Question: I'm trying to build Pytorch on windows using visual studio, but it seems it faces some internal compiler error which I have not been able to figure out its cause.
out of 46 targets, 35 gets built successfully until it ultimately fails with the following errors.
Before I list the errors this is how I went about building it :
'''
git clone --branch v1.6.0 https://github.com/pytorch/pytorch.git pytorch-1.6.0
cd pytorch-1.6.0
git submodule update --init --recursive
set CUDAHOSTCXX=
set DISTUTILS_USE_SDK=1
for /f "usebackq tokens=*" %i in ('"%ProgramFiles(x86)%\Microsoft Visual Studio\Installer\vswhere.exe" -version [15^,16^) -products * -latest -property installationPath') do call "%i\VC\Auxiliary\Build\vcvarsall.bat" x64 -vcvars_ver=14.27
python setup.py build --cmake-only
cmake-gui
'''
and this is what I did afterward:

build outout:
'''
1>------ Build started: Project: defs.bzl, Configuration: Release x64 ------
2>------ Build started: Project: ATEN_CPU_FILES_GEN_TARGET, Configuration: Release x64 ------
3>------ Build started: Project: dnnl_cpu, Configuration: Release x64 ------
4>------ Build started: Project: generate-torch-sources, Configuration: Release x64 ------
5>------ Build started: Project: python_copy_files, Configuration: Release x64 ------
6>------ Build started: Project: gen_onnx_proto, Configuration: Release x64 ------
4>Generating ../../torch/csrc/autograd/generated/Functions.cpp, ../../torch/csrc/jit/generated/generated_unboxing_wrappers_0.cpp, ../../torch/csrc/jit/generated/generated_unboxing_wrappers_1.cpp, ../../torch/csrc/jit/generated/generated_unboxing_wrappers_2.cpp, ../../torch/csrc/autograd/generated/VariableType_0.cpp, ../../torch/csrc/autograd/generated/VariableType_1.cpp, ../../torch/csrc/autograd/generated/VariableType_2.cpp, ../../torch/csrc/autograd/generated/VariableType_3.cpp, ../../torch/csrc/autograd/generated/VariableType_4.cpp, ../../torch/csrc/autograd/generated/ProfiledType_0.cpp, ../../torch/csrc/autograd/generated/ProfiledType_1.cpp, ../../torch/csrc/autograd/generated/ProfiledType_2.cpp, ../../torch/csrc/autograd/generated/ProfiledType_3.cpp, ../../torch/csrc/autograd/generated/ProfiledType_4.cpp, ../../torch/csrc/autograd/generated/TraceType_0.cpp, ../../torch/csrc/autograd/generated/TraceType_1.cpp, ../../torch/csrc/autograd/generated/TraceType_2.cpp, ../../torch/csrc/autograd/generated/TraceType_3.cpp, ../../torch/csrc/autograd/generated/TraceType_4.cpp, ../../torch/csrc/autograd/generated/Functions.h, ../../torch/csrc/autograd/generated/variable_factories.h, ../../torch/csrc/autograd/generated/VariableType.h, ../../torch/csrc/autograd/generated/python_functions.cpp, ../../torch/csrc/autograd/generated/python_variable_methods.cpp, ../../torch/csrc/autograd/generated/python_torch_functions.cpp, ../../torch/csrc/autograd/generated/python_nn_functions.cpp, ../../torch/csrc/autograd/generated/python_functions.h
7>------ Build started: Project: __aten_op_header_gen, Configuration: Release x64 ------
8>------ Build started: Project: torch_python_stubs, Configuration: Release x64 ------
3>cl : command line warning D9025: overriding '/W1' with '/w'
3>cl : command line warning D9025: overriding '/W1' with '/w'
3>cpu_concat.cpp
3>cl : command line warning D9025: overriding '/W1' with '/w'
3>cl : command line warning D9025: overriding '/W1' with '/w'
3>cpu_layer_normalization_list.cpp
3>cpu_shuffle_list.cpp
3>cl : command line warning D9025: overriding '/W1' with '/w'
3>gemm_convolution_utils.cpp
3>cl : command line warning D9025: overriding '/W1' with '/w'
3>cl : command line warning D9025: overriding '/W1' with '/w'
3>ref_convolution.cpp
3>ref_deconvolution.cpp
3>cl : command line warning D9025: overriding '/W1' with '/w'
3>ref_eltwise.cpp
3>cl : command line warning D9025: overriding '/W1' with '/w'
3>ref_inner_product.cpp
3>ref_layer_normalization.cpp
3>ref_lrn.cpp
3>ref_pooling.cpp
3>ref_resampling.cpp
3>ref_shuffle.cpp
3>ref_softmax.cpp
3>D:\Codes\pytorch-1.6.0\third_party\ideep\mkl-dnn\src\cpu\gemm_convolution_utils.cpp(401): fatal error C1001: Internal compiler error.
3>(compiler file 'd:\agent\_work\7\s\src\vctools\Compiler\Utc\src\p2\main.c', line 195)
3> To work around this problem, try simplifying or changing the program near the locations listed above.
3>If possible please provide a repro here: https://developercommunity.visualstudio.com
3>Please choose the Technical Support command on the Visual C++
3> Help menu, or open the Technical Support help file for more information
3> CL!RaiseException()+0x69
3> CL!RaiseException()+0x69
3> CL!CloseTypeServerPDB()+0x22e6b
3> CL!CloseTypeServerPDB()+0xcd30a
3>simple_concat.cpp
3>simple_layer_normalization.cpp
3>simple_layer_normalization_kernels.cpp
3>simple_resampling.cpp
3>simple_sum.cpp
3>gemm_utils_f32.cpp
3>ref_gemm_f32.cpp
3>gemm.cpp
3>gemm_pack.cpp
3>ref_gemm_s8x8s32.cpp
3>simple_gemm_s8s8s32.cpp
3>cpu_matmul_list.cpp
3>cl : command line error D8040: error creating or communicating with child process
3>Done building project "dnnl_cpu.vcxproj" -- FAILED.
9>------ Build started: Project: dnnl, Configuration: Release x64 ------
9>Microsoft (R) Library Manager Version 14.27.29111.0
9>Copyright (C) Microsoft Corporation. All rights reserved.
9>
9>"/OUT:D:\Codes\pytorch-1.6.0\build_dir\lib\Release\dnnl.lib" /NOLOGO /MACHINE:X64 /machine:x64 /ignore:4049 /ignore:4217 dnnl.dir\Release\version.res
9>"D:\Codes\pytorch-1.6.0\build_dir\third_party\ideep\mkl-dnn\src\common\dnnl_common.dir\Release\batch_normalization.obj"
9>"D:\Codes\pytorch-1.6.0\build_dir\third_party\ideep\mkl-dnn\src\common\dnnl_common.dir\Release\binary.obj"
9>"D:\Codes\pytorch-1.6.0\build_dir\third_party\ideep\mkl-dnn\src\common\dnnl_common.dir\Release\concat.obj"
9>"D:\Codes\pytorch-1.6.0\build_dir\third_party\ideep\mkl-dnn\src\common\dnnl_common.dir\Release\convolution.obj"
9>"D:\Codes\pytorch-1.6.0\build_dir\third_party\ideep\mkl-dnn\src\common\dnnl_common.dir\Release\convolution_pd.obj"
9>"D:\Codes\pytorch-1.6.0\build_dir\third_party\ideep\mkl-dnn\src\common\dnnl_common.dir\Release\deconvolution.obj"
9>"D:\Codes\pytorch-1.6.0\build_dir\third_party\ideep\mkl-dnn\src\common\dnnl_common.dir\Release\dnnl_debug.obj"
9>"D:\Codes\pytorch-1.6.0\build_dir\third_party\ideep\mkl-dnn\src\common\dnnl_common.dir\Release\dnnl_debug_autogenerated.obj"
9>"D:\Codes\pytorch-1.6.0\build_dir\third_party\ideep\mkl-dnn\src\common\dnnl_common.dir\Release\eltwise.obj"
9>"D:\Codes\pytorch-1.6.0\build_dir\third_party\ideep\mkl-dnn\src\common\dnnl_common.dir\Release\engine.obj"
9>"D:\Codes\pytorch-1.6.0\build_dir\third_party\ideep\mkl-dnn\src\common\dnnl_common.dir\Release\inner_product.obj"
9>"D:\Codes\pytorch-1.6.0\build_dir\third_party\ideep\mkl-dnn\src\common\dnnl_common.dir\Release\layer_normalization.obj"
9>"D:\Codes\pytorch-1.6.0\build_dir\third_party\ideep\mkl-dnn\src\common\dnnl_common.dir\Release\lrn.obj"
9>"D:\Codes\pytorch-1.6.0\build_dir\third_party\ideep\mkl-dnn\src\common\dnnl_common.dir\Release\matmul.obj"
9>"D:\Codes\pytorch-1.6.0\build_dir\third_party\ideep\mkl-dnn\src\common\dnnl_common.dir\Release\memory.obj"
9>"D:\Codes\pytorch-1.6.0\build_dir\third_party\ideep\mkl-dnn\src\common\dnnl_common.dir\Release\memory_debug.obj"
9>"D:\Codes\pytorch-1.6.0\build_dir\third_party\ideep\mkl-dnn\src\common\dnnl_common.dir\Release\memory_desc_wrapper.obj"
9>"D:\Codes\pytorch-1.6.0\build_dir\third_party\ideep\mkl-dnn\src\common\dnnl_common.dir\Release\memory_storage.obj"
9>"D:\Codes\pytorch-1.6.0\build_dir\third_party\ideep\mkl-dnn\src\common\dnnl_common.dir\Release\memory_zero_pad.obj"
9>"D:\Codes\pytorch-1.6.0\build_dir\third_party\ideep\mkl-dnn\src\common\dnnl_common.dir\Release\pooling.obj"
9>"D:\Codes\pytorch-1.6.0\build_dir\third_party\ideep\mkl-dnn\src\common\dnnl_common.dir\Release\primitive.obj"
9>"D:\Codes\pytorch-1.6.0\build_dir\third_party\ideep\mkl-dnn\src\common\dnnl_common.dir\Release\primitive_attr.obj"
9>"D:\Codes\pytorch-1.6.0\build_dir\third_party\ideep\mkl-dnn\src\common\dnnl_common.dir\Release\primitive_cache.obj"
9>"D:\Codes\pytorch-1.6.0\build_dir\third_party\ideep\mkl-dnn\src\common\dnnl_common.dir\Release\primitive_desc.obj"
9>"D:\Codes\pytorch-1.6.0\build_dir\third_party\ideep\mkl-dnn\src\common\dnnl_common.dir\Release\primitive_exec_types.obj"
9>"D:\Codes\pytorch-1.6.0\build_dir\third_party\ideep\mkl-dnn\src\common\dnnl_common.dir\Release\primitive_hashing.obj"
9>"D:\Codes\pytorch-1.6.0\build_dir\third_party\ideep\mkl-dnn\src\common\dnnl_common.dir\Release\primitive_iterator.obj"
9>"D:\Codes\pytorch-1.6.0\build_dir\third_party\ideep\mkl-dnn\src\common\dnnl_common.dir\Release\query.obj"
9>"D:\Codes\pytorch-1.6.0\build_dir\third_party\ideep\mkl-dnn\src\common\dnnl_common.dir\Release\reorder.obj"
9>"D:\Codes\pytorch-1.6.0\build_dir\third_party\ideep\mkl-dnn\src\common\dnnl_common.dir\Release\resampling.obj"
9>"D:\Codes\pytorch-1.6.0\build_dir\third_party\ideep\mkl-dnn\src\common\dnnl_common.dir\Release\rnn.obj"
9>"D:\Codes\pytorch-1.6.0\build_dir\third_party\ideep\mkl-dnn\src\common\dnnl_common.dir\Release\rw_mutex.obj"
9>"D:\Codes\pytorch-1.6.0\build_dir\third_party\ideep\mkl-dnn\src\common\dnnl_common.dir\Release\scratchpad.obj"
9>"D:\Codes\pytorch-1.6.0\build_dir\third_party\ideep\mkl-dnn\src\common\dnnl_common.dir\Release\scratchpad_debug.obj"
9>"D:\Codes\pytorch-1.6.0\build_dir\third_party\ideep\mkl-dnn\src\common\dnnl_common.dir\Release\shuffle.obj"
9>"D:\Codes\pytorch-1.6.0\build_dir\third_party\ideep\mkl-dnn\src\common\dnnl_common.dir\Release\softmax.obj"
9>"D:\Codes\pytorch-1.6.0\build_dir\third_party\ideep\mkl-dnn\src\common\dnnl_common.dir\Release\stream.obj"
9>"D:\Codes\pytorch-1.6.0\build_dir\third_party\ideep\mkl-dnn\src\common\dnnl_common.dir\Release\stream_attr.obj"
9>"D:\Codes\pytorch-1.6.0\build_dir\third_party\ideep\mkl-dnn\src\common\dnnl_common.dir\Release\sum.obj"
9>"D:\Codes\pytorch-1.6.0\build_dir\third_party\ideep\mkl-dnn\src\common\dnnl_common.dir\Release\utils.obj"
9>"D:\Codes\pytorch-1.6.0\build_dir\third_party\ideep\mkl-dnn\src\common\dnnl_common.dir\Release\verbose.obj"
9>"D:\Codes\pytorch-1.6.0\build_dir\third_party\ideep\mkl-dnn\src\cpu\dnnl_cpu.dir\Release\bfloat16.obj"
9>"D:\Codes\pytorch-1.6.0\build_dir\third_party\ideep\mkl-dnn\src\cpu\dnnl_cpu.dir\Release\cpu_batch_normalization_list.obj"
9>"D:\Codes\pytorch-1.6.0\build_dir\third_party\ideep\mkl-dnn\src\cpu\dnnl_cpu.dir\Release\cpu_batch_normalization_utils.obj"
9>"D:\Codes\pytorch-1.6.0\build_dir\third_party\ideep\mkl-dnn\src\cpu\dnnl_cpu.dir\Release\cpu_binary_list.obj"
9>"D:\Codes\pytorch-1.6.0\build_dir\third_party\ideep\mkl-dnn\src\cpu\dnnl_cpu.dir\Release\cpu_concat.obj"
9>"D:\Codes\pytorch-1.6.0\build_dir\third_party\ideep\mkl-dnn\src\cpu\dnnl_cpu.dir\Release\cpu_convolution_list.obj"
9>"D:\Codes\pytorch-1.6.0\build_dir\third_party\ideep\mkl-dnn\src\cpu\dnnl_cpu.dir\Release\cpu_deconvolution_list.obj"
9>"D:\Codes\pytorch-1.6.0\build_dir\third_party\ideep\mkl-dnn\src\cpu\dnnl_cpu.dir\Release\cpu_eltwise_list.obj"
9>"D:\Codes\pytorch-1.6.0\build_dir\third_party\ideep\mkl-dnn\src\cpu\dnnl_cpu.dir\Release\cpu_engine.obj"
9>"D:\Codes\pytorch-1.6.0\build_dir\third_party\ideep\mkl-dnn\src\cpu\dnnl_cpu.dir\Release\cpu_inner_product_list.obj"
9>"D:\Codes\pytorch-1.6.0\build_dir\third_party\ideep\mkl-dnn\src\cpu\dnnl_cpu.dir\Release\cpu_layer_normalization_list.obj"
9>"D:\Codes\pytorch-1.6.0\build_dir\third_party\ideep\mkl-dnn\src\cpu\dnnl_cpu.dir\Release\cpu_lrn_list.obj"
9>"D:\Codes\pytorch-1.6.0\build_dir\third_party\ideep\mkl-dnn\src\cpu\dnnl_cpu.dir\Release\cpu_pooling_list.obj"
9>"D:\Codes\pytorch-1.6.0\build_dir\third_party\ideep\mkl-dnn\src\cpu\dnnl_cpu.dir\Release\cpu_reorder.obj"
9>"D:\Codes\pytorch-1.6.0\build_dir\third_party\ideep\mkl-dnn\src\cpu\dnnl_cpu.dir\Release\cpu_resampling_list.obj"
9>"D:\Codes\pytorch-1.6.0\build_dir\third_party\ideep\mkl-dnn\src\cpu\dnnl_cpu.dir\Release\cpu_rnn_list.obj"
9>"D:\Codes\pytorch-1.6.0\build_dir\third_party\ideep\mkl-dnn\src\cpu\dnnl_cpu.dir\Release\cpu_shuffle_list.obj"
9>"D:\Codes\pytorch-1.6.0\build_dir\third_party\ideep\mkl-dnn\src\cpu\dnnl_cpu.dir\Release\cpu_softmax_list.obj"
9>"D:\Codes\pytorch-1.6.0\build_dir\third_party\ideep\mkl-dnn\src\cpu\dnnl_cpu.dir\Release\cpu_sum.obj"
9>"D:\Codes\pytorch-1.6.0\build_dir\third_party\ideep\mkl-dnn\src\cpu\dnnl_cpu.dir\Release\gemm_convolution.obj"
9>"D:\Codes\pytorch-1.6.0\build_dir\third_party\ideep\mkl-dnn\src\cpu\dnnl_cpu.dir\Release\gemm_convolution_utils.obj"
9>D:\Codes\pytorch-1.6.0\build_dir\third_party\ideep\mkl-dnn\src\cpu\dnnl_cpu.dir\Release\gemm_convolution_utils.obj : fatal error LNK1136: invalid or corrupt file
9>Done building project "dnnl.vcxproj" -- FAILED.
10>------ Build started: Project: torch_cpu, Configuration: Release x64 ------
11>------ Build started: Project: compat_libs, Configuration: Release x64 ------
11>Error copying file "D:/Codes/pytorch-1.6.0/build_dir/lib/Release/dnnl.lib" to "D:/Codes/pytorch-1.6.0/build_dir/lib/Release/mkldnn.lib".
11>C:\Program Files (x86)\Microsoft Visual Studio\2019\Enterprise\MSBuild\Microsoft\VC\v160\Microsoft.CppCommon.targets(234,5): error MSB6006: "cmd.exe" exited with code 1.
11>Done building project "compat_libs.vcxproj" -- FAILED.
10>Generating ../../torch/csrc/autograd/generated/Functions.cpp, ../../torch/csrc/jit/generated/generated_unboxing_wrappers_0.cpp, ../../torch/csrc/jit/generated/generated_unboxing_wrappers_1.cpp, ../../torch/csrc/jit/generated/generated_unboxing_wrappers_2.cpp, ../../torch/csrc/autograd/generated/VariableType_0.cpp, ../../torch/csrc/autograd/generated/VariableType_1.cpp, ../../torch/csrc/autograd/generated/VariableType_2.cpp, ../../torch/csrc/autograd/generated/VariableType_3.cpp, ../../torch/csrc/autograd/generated/VariableType_4.cpp, ../../torch/csrc/autograd/generated/ProfiledType_0.cpp, ../../torch/csrc/autograd/generated/ProfiledType_1.cpp, ../../torch/csrc/autograd/generated/ProfiledType_2.cpp, ../../torch/csrc/autograd/generated/ProfiledType_3.cpp, ../../torch/csrc/autograd/generated/ProfiledType_4.cpp, ../../torch/csrc/autograd/generated/TraceType_0.cpp, ../../torch/csrc/autograd/generated/TraceType_1.cpp, ../../torch/csrc/autograd/generated/TraceType_2.cpp, ../../torch/csrc/autograd/generated/TraceType_3.cpp, ../../torch/csrc/autograd/generated/TraceType_4.cpp, ../../torch/csrc/autograd/generated/Functions.h, ../../torch/csrc/autograd/generated/variable_factories.h, ../../torch/csrc/autograd/generated/VariableType.h, ../../torch/csrc/autograd/generated/python_functions.cpp, ../../torch/csrc/autograd/generated/python_variable_methods.cpp, ../../torch/csrc/autograd/generated/python_torch_functions.cpp, ../../torch/csrc/autograd/generated/python_nn_functions.cpp, ../../torch/csrc/autograd/generated/python_functions.h
4>Skipped writing torch/csrc\autograd\generated\python_functions.h
4>Skipped writing torch/csrc\autograd\generated\python_functions.cpp
4>Skipped writing torch/csrc\autograd\generated\python_variable_methods.cpp
4>Skipped writing torch/csrc\autograd\generated\python_torch_functions.cpp
4>Skipped writing torch/csrc\autograd\generated\python_nn_functions.cpp
4>Skipped writing torch/csrc\autograd\generated\VariableType.h
4>Skipped writing torch/csrc\autograd\generated\VariableType_0.cpp
4>Skipped writing torch/csrc\autograd\generated\ProfiledType_0.cpp
4>Skipped writing torch/csrc\autograd\generated\TraceType_0.cpp
4>Skipped writing torch/csrc\autograd\generated\VariableType_1.cpp
4>Skipped writing torch/csrc\autograd\generated\ProfiledType_1.cpp
4>Skipped writing torch/csrc\autograd\generated\TraceType_1.cpp
4>Skipped writing torch/csrc\autograd\generated\VariableType_2.cpp
4>Skipped writing torch/csrc\autograd\generated\ProfiledType_2.cpp
4>Skipped writing torch/csrc\autograd\generated\TraceType_2.cpp
4>Skipped writing torch/csrc\autograd\generated\VariableType_3.cpp
4>Skipped writing torch/csrc\autograd\generated\ProfiledType_3.cpp
4>Skipped writing torch/csrc\autograd\generated\TraceType_3.cpp
4>Skipped writing torch/csrc\autograd\generated\VariableType_4.cpp
4>Skipped writing torch/csrc\autograd\generated\ProfiledType_4.cpp
4>Skipped writing torch/csrc\autograd\generated\TraceType_4.cpp
4>Skipped writing torch/csrc\autograd\generated\VariableTypeEverything.cpp
4>Skipped writing torch/csrc\autograd\generated\ProfiledTypeEverything.cpp
4>Skipped writing torch/csrc\autograd\generated\TraceTypeEverything.cpp
4>Skipped writing torch/csrc\autograd\generated\RegistrationDeclarations.h
4>Skipped writing torch/csrc\autograd\generated\Functions.h
4>Skipped writing torch/csrc\autograd\generated\Functions.cpp
4>Skipped writing torch/csrc\autograd\generated\variable_factories.h
4>Skipped writing torch/csrc\jit\generated\generated_unboxing_wrappers_0.cpp
4>Skipped writing torch/csrc\jit\generated\generated_unboxing_wrappers_1.cpp
4>Skipped writing torch/csrc\jit\generated\generated_unboxing_wrappers_2.cpp
10>Skipped writing torch/csrc\autograd\generated\python_functions.h
10>Skipped writing torch/csrc\autograd\generated\python_functions.cpp
10>Skipped writing torch/csrc\autograd\generated\python_variable_methods.cpp
10>Skipped writing torch/csrc\autograd\generated\python_torch_functions.cpp
10>Skipped writing torch/csrc\autograd\generated\python_nn_functions.cpp
10>Skipped writing torch/csrc\autograd\generated\VariableType.h
10>Skipped writing torch/csrc\autograd\generated\VariableType_0.cpp
10>Skipped writing torch/csrc\autograd\generated\ProfiledType_0.cpp
10>Skipped writing torch/csrc\autograd\generated\TraceType_0.cpp
10>Skipped writing torch/csrc\autograd\generated\VariableType_1.cpp
10>Skipped writing torch/csrc\autograd\generated\ProfiledType_1.cpp
10>Skipped writing torch/csrc\autograd\generated\TraceType_1.cpp
10>Skipped writing torch/csrc\autograd\generated\VariableType_2.cpp
10>Skipped writing torch/csrc\autograd\generated\ProfiledType_2.cpp
10>Skipped writing torch/csrc\autograd\generated\TraceType_2.cpp
10>Skipped writing torch/csrc\autograd\generated\VariableType_3.cpp
10>Skipped writing torch/csrc\autograd\generated\ProfiledType_3.cpp
10>Skipped writing torch/csrc\autograd\generated\TraceType_3.cpp
10>Skipped writing torch/csrc\autograd\generated\VariableType_4.cpp
10>Skipped writing torch/csrc\autograd\generated\ProfiledType_4.cpp
10>Skipped writing torch/csrc\autograd\generated\TraceType_4.cpp
10>Skipped writing torch/csrc\autograd\generated\VariableTypeEverything.cpp
10>Skipped writing torch/csrc\autograd\generated\ProfiledTypeEverything.cpp
10>Skipped writing torch/csrc\autograd\generated\TraceTypeEverything.cpp
10>Skipped writing torch/csrc\autograd\generated\RegistrationDeclarations.h
10>Skipped writing torch/csrc\autograd\generated\Functions.h
10>Skipped writing torch/csrc\autograd\generated\Functions.cpp
10>Skipped writing torch/csrc\autograd\generated\variable_factories.h
10>Skipped writing torch/csrc\jit\generated\generated_unboxing_wrappers_0.cpp
10>Skipped writing torch/csrc\jit\generated\generated_unboxing_wrappers_1.cpp
10>Skipped writing torch/csrc\jit\generated\generated_unboxing_wrappers_2.cpp
10>LINK : fatal error LNK1181: cannot open input file '..\lib\Release\dnnl.lib'
10>Done building project "torch_cpu.vcxproj" -- FAILED.
12>------ Build started: Project: torch, Configuration: Release x64 ------
12>LINK : fatal error LNK1181: cannot open input file '..\lib\Release\torch_cpu.lib'
12>Done building project "torch.vcxproj" -- FAILED.
13>------ Build started: Project: caffe2_pybind11_state, Configuration: Release x64 ------
14>------ Build started: Project: shm, Configuration: Release x64 ------
15>------ Build started: Project: caffe2_observers, Configuration: Release x64 ------
16>------ Build started: Project: caffe2_detectron_ops, Configuration: Release x64 ------
15>LINK : fatal error LNK1181: cannot open input file '..\..\lib\Release\torch.lib'
15>Done building project "caffe2_observers.vcxproj" -- FAILED.
14>LINK : fatal error LNK1181: cannot open input file '..\..\..\..\lib\Release\torch.lib'
14>Done building project "shm.vcxproj" -- FAILED.
17>------ Build started: Project: torch_python, Configuration: Release x64 ------
18>------ Build started: Project: windows_python_copy_lib, Configuration: Release x64 ------
16>LINK : fatal error LNK1181: cannot open input file '..\..\lib\Release\torch.lib'
16>Done building project "caffe2_detectron_ops.vcxproj" -- FAILED.
18>Error copying file "D:/Codes/pytorch-1.6.0/build_dir/caffe2/python/Release/caffe2_pybind11_state.cp37-win_amd64.pyd" to "D:/Codes/pytorch-1.6.0/build_dir/caffe2/python".
18>C:\Program Files (x86)\Microsoft Visual Studio\2019\Enterprise\MSBuild\Microsoft\VC\v160\Microsoft.CppCommon.targets(149,5): error MSB3073: The command "setlocal
18>C:\Program Files (x86)\Microsoft Visual Studio\2019\Enterprise\MSBuild\Microsoft\VC\v160\Microsoft.CppCommon.targets(149,5): error MSB3073: "C:\Program Files\CMake\bin\cmake.exe" -E copy D:/Codes/pytorch-1.6.0/build_dir/caffe2/python/Release/caffe2_pybind11_state.cp37-win_amd64.pyd D:/Codes/pytorch-1.6.0/build_dir/caffe2/python
18>C:\Program Files (x86)\Microsoft Visual Studio\2019\Enterprise\MSBuild\Microsoft\VC\v160\Microsoft.CppCommon.targets(149,5): error MSB3073: if %errorlevel% neq 0 goto :cmEnd
18>C:\Program Files (x86)\Microsoft Visual Studio\2019\Enterprise\MSBuild\Microsoft\VC\v160\Microsoft.CppCommon.targets(149,5): error MSB3073: :cmEnd
18>C:\Program Files (x86)\Microsoft Visual Studio\2019\Enterprise\MSBuild\Microsoft\VC\v160\Microsoft.CppCommon.targets(149,5): error MSB3073: endlocal & call :cmErrorLevel %errorlevel% & goto :cmDone
18>C:\Program Files (x86)\Microsoft Visual Studio\2019\Enterprise\MSBuild\Microsoft\VC\v160\Microsoft.CppCommon.targets(149,5): error MSB3073: :cmErrorLevel
18>C:\Program Files (x86)\Microsoft Visual Studio\2019\Enterprise\MSBuild\Microsoft\VC\v160\Microsoft.CppCommon.targets(149,5): error MSB3073: exit /b %1
18>C:\Program Files (x86)\Microsoft Visual Studio\2019\Enterprise\MSBuild\Microsoft\VC\v160\Microsoft.CppCommon.targets(149,5): error MSB3073: :cmDone
18>C:\Program Files (x86)\Microsoft Visual Studio\2019\Enterprise\MSBuild\Microsoft\VC\v160\Microsoft.CppCommon.targets(149,5): error MSB3073: if %errorlevel% neq 0 goto :VCEnd
18>C:\Program Files (x86)\Microsoft Visual Studio\2019\Enterprise\MSBuild\Microsoft\VC\v160\Microsoft.CppCommon.targets(149,5): error MSB3073: :VCEnd" exited with code 1.
18>Done building project "windows_python_copy_lib.vcxproj" -- FAILED.
17>LINK : fatal error LNK1181: cannot open input file '..\..\lib\Release\shm.lib'
17>Done building project "torch_python.vcxproj" -- FAILED.
========== Build: 7 succeeded, 11 failed, 28 up-to-date, 0 skipped ==========
'''
Linker errrors:
'''
Severity Code Description Project File Line Suppression State
Error C1001 Internal compiler error. dnnl_cpu D:\Codes\pytorch-1.6.0\third_party\ideep\mkl-dnn\src\cpu\gemm_convolution_utils.cpp 401
Error D8040 error creating or communicating with child process dnnl_cpu D:\Codes\pytorch-1.6.0\build_dir\third_party\ideep\mkl-dnn\src\cpu\cl 1
Error LNK1136 invalid or corrupt file dnnl D:\Codes\pytorch-1.6.0\build_dir\third_party\ideep\mkl-dnn\src\cpu\dnnl_cpu.dir\Release\gemm_convolution_utils.obj 1
Error MSB6006 "cmd.exe" exited with code 1. compat_libs C:\Program Files (x86)\Microsoft Visual Studio\2019\Enterprise\MSBuild\Microsoft\VC\v160\Microsoft.CppCommon.targets 234
Error LNK1181 cannot open input file '..\lib\Release\dnnl.lib' torch_cpu D:\Codes\pytorch-1.6.0\build_dir\caffe2\LINK 1
Error LNK1181 cannot open input file '..\lib\Release\torch_cpu.lib' torch D:\Codes\pytorch-1.6.0\build_dir\caffe2\LINK 1
Error LNK1181 cannot open input file '..\..\lib\Release\torch.lib' caffe2_observers D:\Codes\pytorch-1.6.0\build_dir\modules\observers\LINK 1
Error LNK1181 cannot open input file '..\..\..\..\lib\Release\torch.lib' shm D:\Codes\pytorch-1.6.0\build_dir\caffe2\torch\lib\libshm_windows\LINK 1
Error LNK1181 cannot open input file '..\..\lib\Release\torch.lib' caffe2_detectron_ops D:\Codes\pytorch-1.6.0\build_dir\modules\detectron\LINK 1
Error MSB3073 The command "setlocal
"C:\Program Files\CMake\bin\cmake.exe" -E copy D:/Codes/pytorch-1.6.0/build_dir/caffe2/python/Release/caffe2_pybind11_state.cp37-win_amd64.pyd D:/Codes/pytorch-1.6.0/build_dir/caffe2/python
if %errorlevel% neq 0 goto :cmEnd
:cmEnd
endlocal & call :cmErrorLevel %errorlevel% & goto :cmDone
:cmErrorLevel
exit /b %1
:cmDone
if %errorlevel% neq 0 goto :VCEnd
:VCEnd" exited with code 1. windows_python_copy_lib C:\Program Files (x86)\Microsoft Visual Studio\2019\Enterprise\MSBuild\Microsoft\VC\v160\Microsoft.CppCommon.targets 149
Error LNK1181 cannot open input file '..\..\lib\Release\shm.lib' torch_python D:\Codes\pytorch-1.6.0\build_dir\caffe2\torch\LINK 1
'''
What am I missing here?
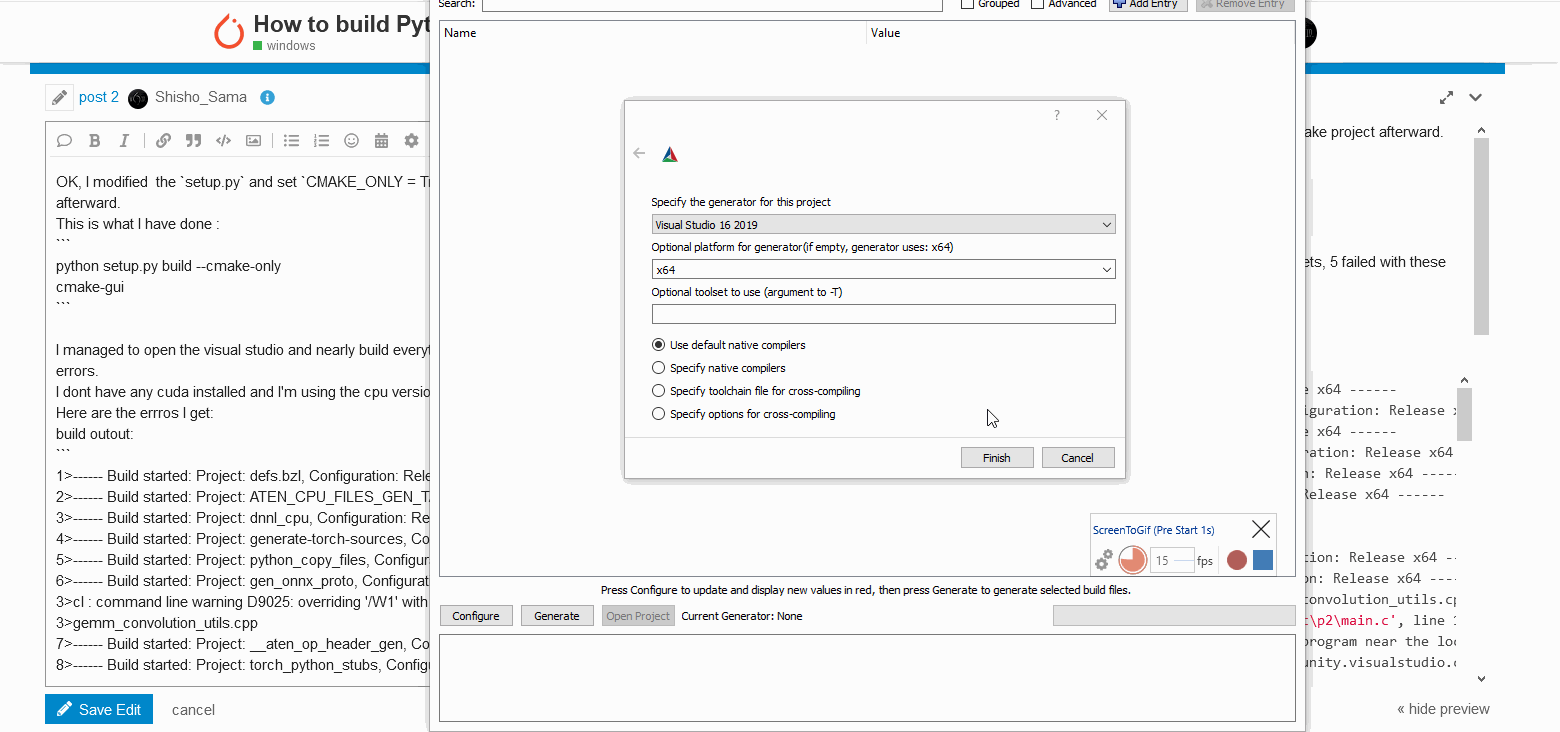
Answer: You are not <URL>:
> Moving from Visual Studio v16.6.4 to v16.7.1, we now see the following
error when compiling oneDNN:[path]src\cpu\gemm_convolution_utils.cpp(401) : fatal error C1001:
Internal compiler error.
A fix for your issue is <URL>.
The compiler bug itself is still <URL> and has not been solved as of today.